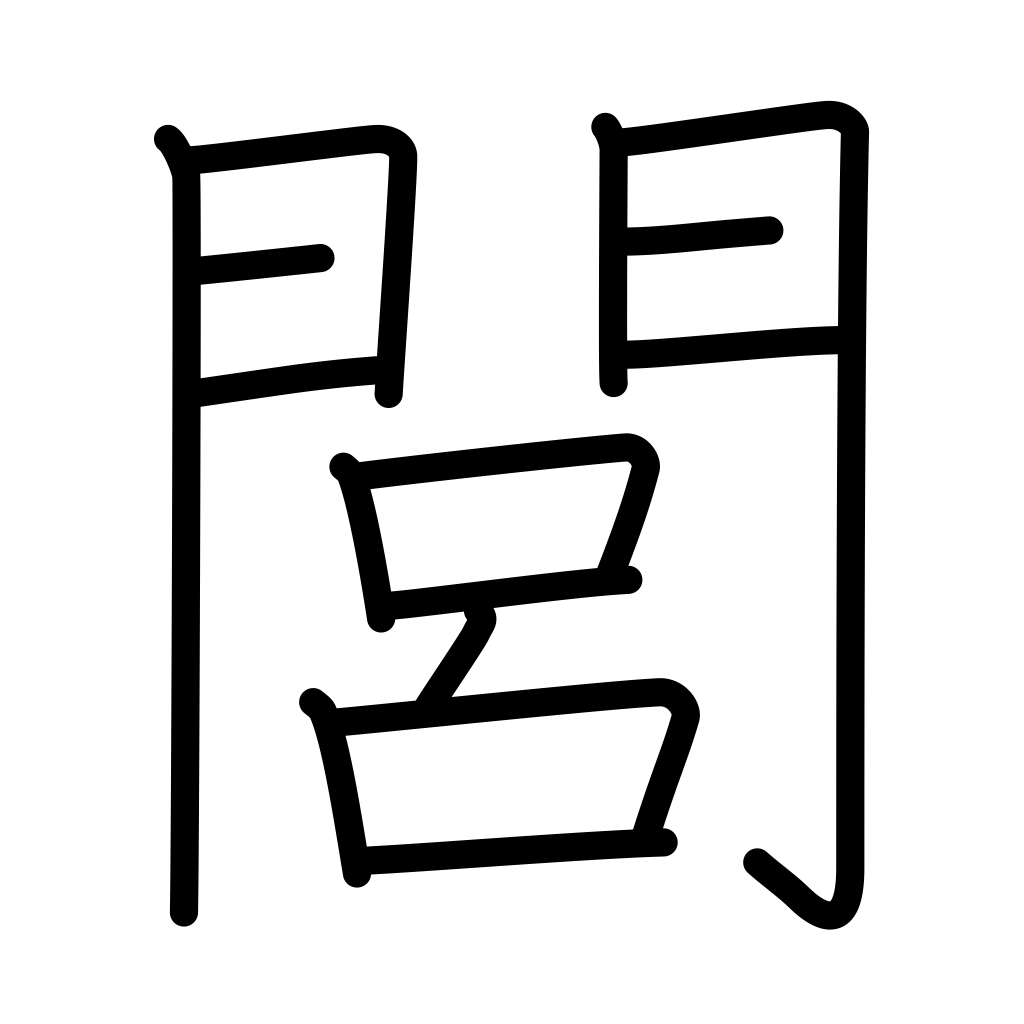
Meaning: rural area